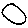
Label: circle